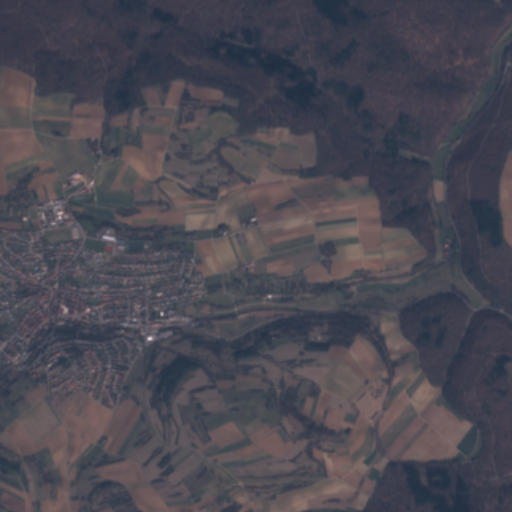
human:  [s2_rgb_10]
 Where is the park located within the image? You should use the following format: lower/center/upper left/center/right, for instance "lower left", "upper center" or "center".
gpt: The park is located in the center left of the image.
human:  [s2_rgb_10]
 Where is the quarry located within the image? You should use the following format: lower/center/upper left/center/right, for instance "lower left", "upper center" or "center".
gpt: The quarry is located in the lower center of the image.
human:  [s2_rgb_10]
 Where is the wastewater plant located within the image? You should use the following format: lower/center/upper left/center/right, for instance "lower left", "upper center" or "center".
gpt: The wastewater plant is located in the center of the image.
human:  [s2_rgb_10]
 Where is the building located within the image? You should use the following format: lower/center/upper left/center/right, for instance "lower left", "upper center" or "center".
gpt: There is no building in the image.